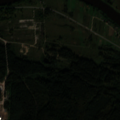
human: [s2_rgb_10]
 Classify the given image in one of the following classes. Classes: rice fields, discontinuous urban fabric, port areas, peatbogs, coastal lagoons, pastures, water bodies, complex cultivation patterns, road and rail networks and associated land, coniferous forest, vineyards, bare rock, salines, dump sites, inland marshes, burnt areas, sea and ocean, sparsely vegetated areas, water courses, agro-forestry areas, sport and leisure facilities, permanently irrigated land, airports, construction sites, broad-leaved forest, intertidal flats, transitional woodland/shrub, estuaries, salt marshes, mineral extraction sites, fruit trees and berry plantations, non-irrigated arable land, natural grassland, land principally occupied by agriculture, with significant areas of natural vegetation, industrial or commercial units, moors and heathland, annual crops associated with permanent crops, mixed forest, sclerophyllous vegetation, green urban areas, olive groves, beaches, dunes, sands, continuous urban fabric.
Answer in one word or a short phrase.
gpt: industrial or commercial units, complex cultivation patterns, coniferous forest, mixed forest, water courses